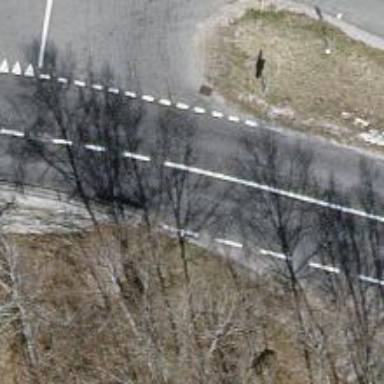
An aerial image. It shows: Secondary road with asphalt surface.